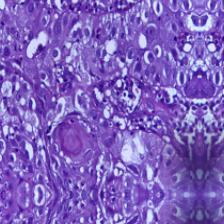
Diagnosis: OSCC